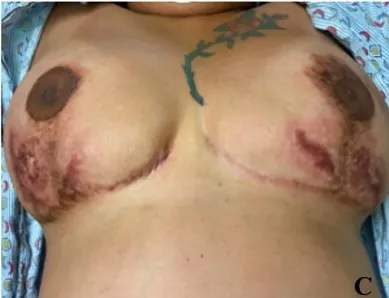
C: Right and left breast after 8 months of treatment.
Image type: medical_photograph (other_medical_photograph)